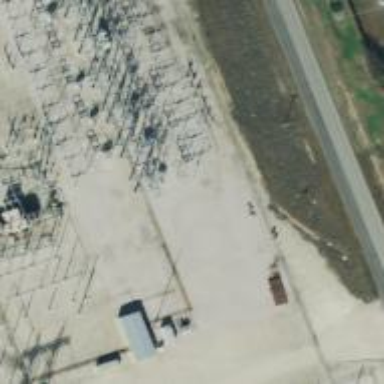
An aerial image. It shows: Switch used for power control.